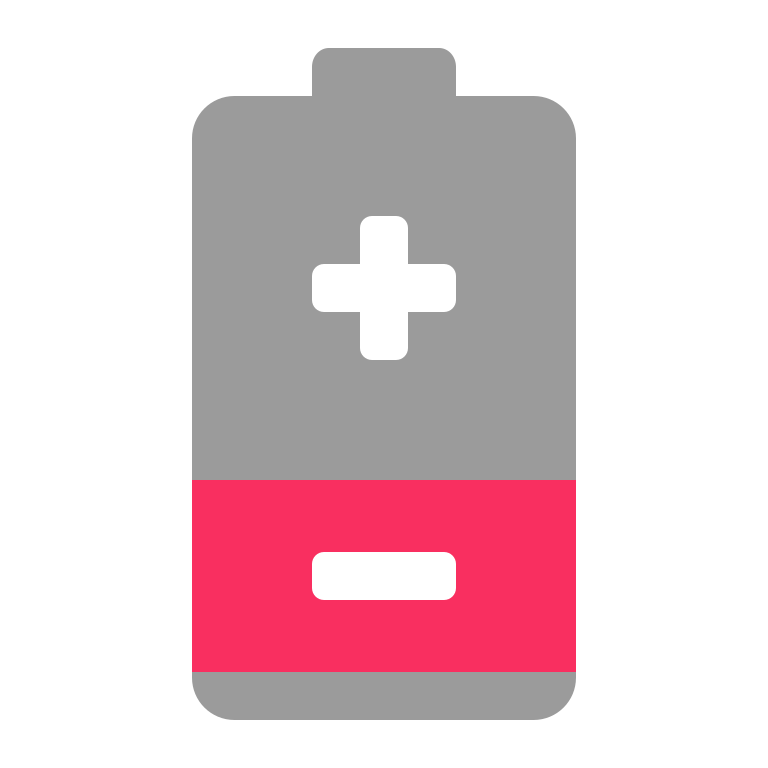
low battery flat